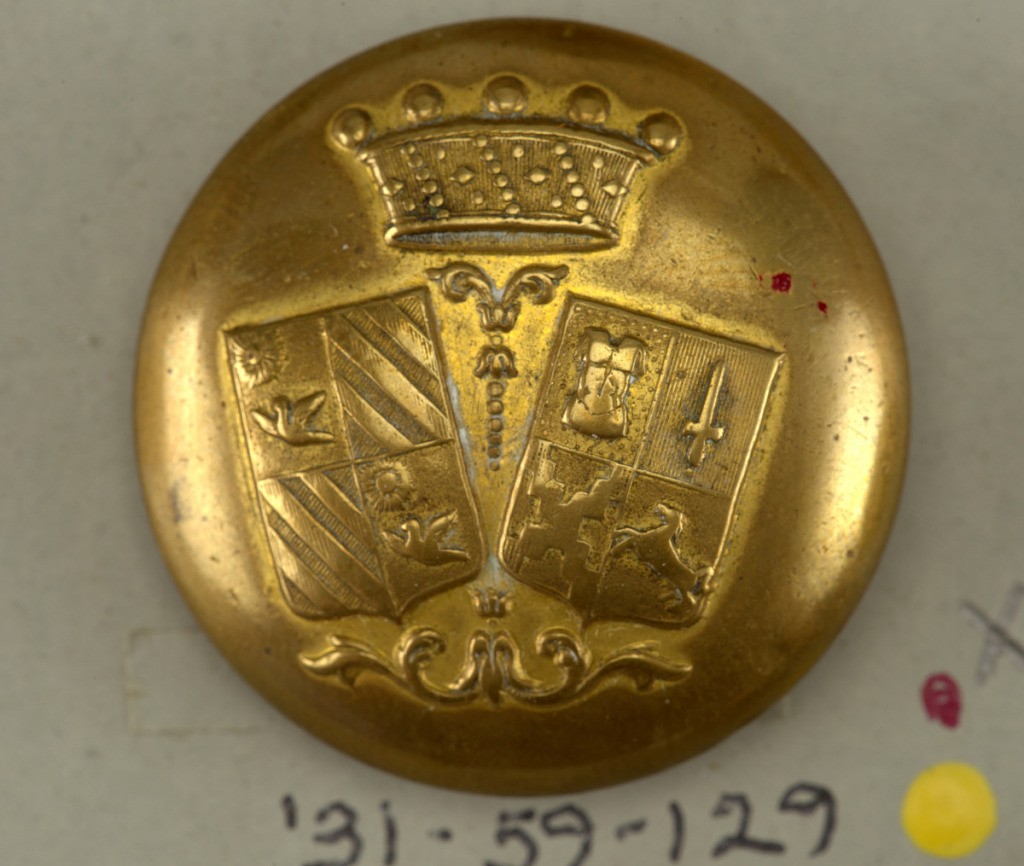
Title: Button
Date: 1801–25
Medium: Brass
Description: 1931-59-129: Circular, convex button with ornament showing two ...